Question: I've been struggling trying to figure it out why my JavaScript code won't run.
:(
<URL>
'''
<div class="po-markup">
<br>
<a href="#" class="po-link">Hover me </a>
<div class="po-content hidden">
<div class="po-title">
<img src="http://g.etfv.co/http://www.cnn.com" alt="Google" width="16" height="16" />
Title
</div>
<div class="po-body">
<p>
Any Description ....
</p>
</div>
</div>
</div>
'''

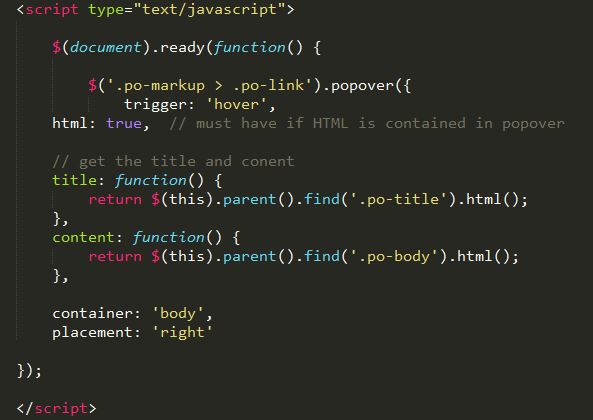
Answer: you should close '});'
'''
$(document).ready(function() {
$('.po-markup > .po-link').popover({
trigger: 'hover',
html: true, // must have if HTML is contained in popover
// get the title and conent
title: function() {
return $(this).parent().find('.po-title').html();
},
content: function() {
return $(this).parent().find('.po-body').html();
},
container: 'body',
placement: 'right'
}); //add it
});
'''
also you should add bootstrap e.g 3.2.0 version
and you should add jquery library in your code e.g. on 'onLoad' page
this <URL>